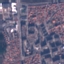
Land use / land cover: Residential